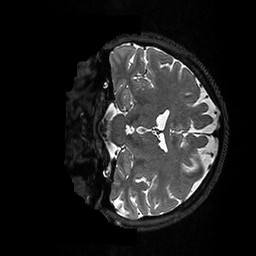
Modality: T2w
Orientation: coronal
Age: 34
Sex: female
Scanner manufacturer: ge
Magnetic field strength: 3 T
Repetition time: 3.202 s
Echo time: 0.06629 s